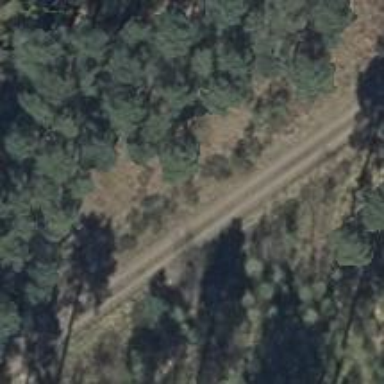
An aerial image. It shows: Sandy track road.